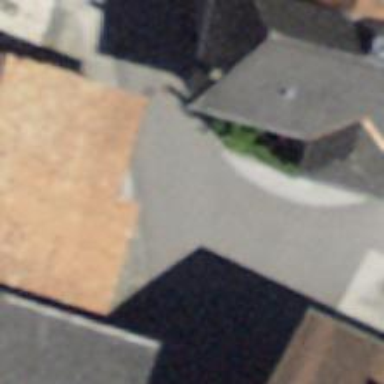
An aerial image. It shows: Asphalt road in residential area.